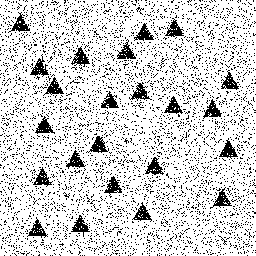
Squares: 0
Triangles: 23
Stars: 0
Total shapes: 23